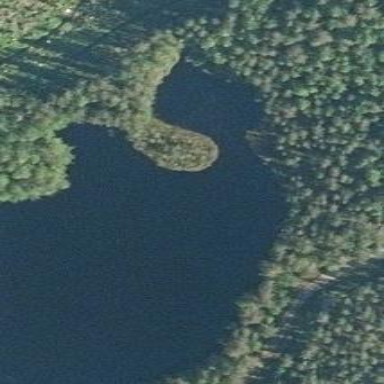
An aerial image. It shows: Pond with natural water.